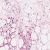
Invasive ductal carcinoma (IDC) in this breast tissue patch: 0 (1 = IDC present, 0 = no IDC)